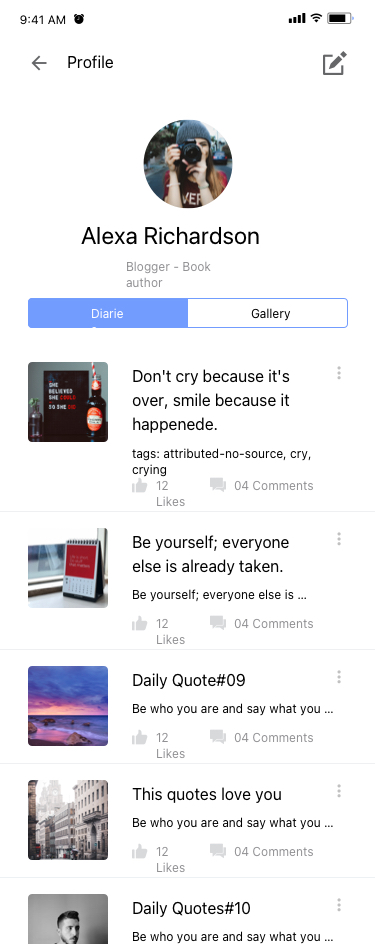
Text in this UI design:
Diaries
Gallery
Alexa Richardson
Blogger - Book author
Don't cry because it's over, smile because it happenede.
tags: attributed-no-source, cry, crying
12 Likes
04 Comments
Be yourself; everyone else is already taken.
Be yourself; everyone else is …
12 Likes
04 Comments
Daily Quote#09
Be who you are and say what you …
12 Likes
04 Comments
This quotes love you
Be who you are and say what you …
12 Likes
04 Comments
Daily Quotes#10
Be who you are and say what you …
9:41 AM
Profile